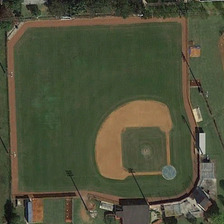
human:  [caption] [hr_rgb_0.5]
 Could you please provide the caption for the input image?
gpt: a baseball field is surrounded by some green trees and several buildings .

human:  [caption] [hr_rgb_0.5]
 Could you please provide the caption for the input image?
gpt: a baseball field is surrounded by some green trees and several buildings .

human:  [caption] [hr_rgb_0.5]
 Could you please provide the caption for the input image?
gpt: a baseball field is surrounded by some green trees and several buildings .

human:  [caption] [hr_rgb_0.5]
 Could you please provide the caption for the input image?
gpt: a baseball field is surrounded by some green trees and several buildings .

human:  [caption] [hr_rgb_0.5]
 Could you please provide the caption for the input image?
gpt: a baseball field is surrounded by some green trees and several buildings .